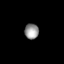
Tissue: lung
Cell type: Endothelial cells
Senescence score: 0.2334
Nuclear area (px): 211
Mean DAPI intensity: 150.057